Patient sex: F
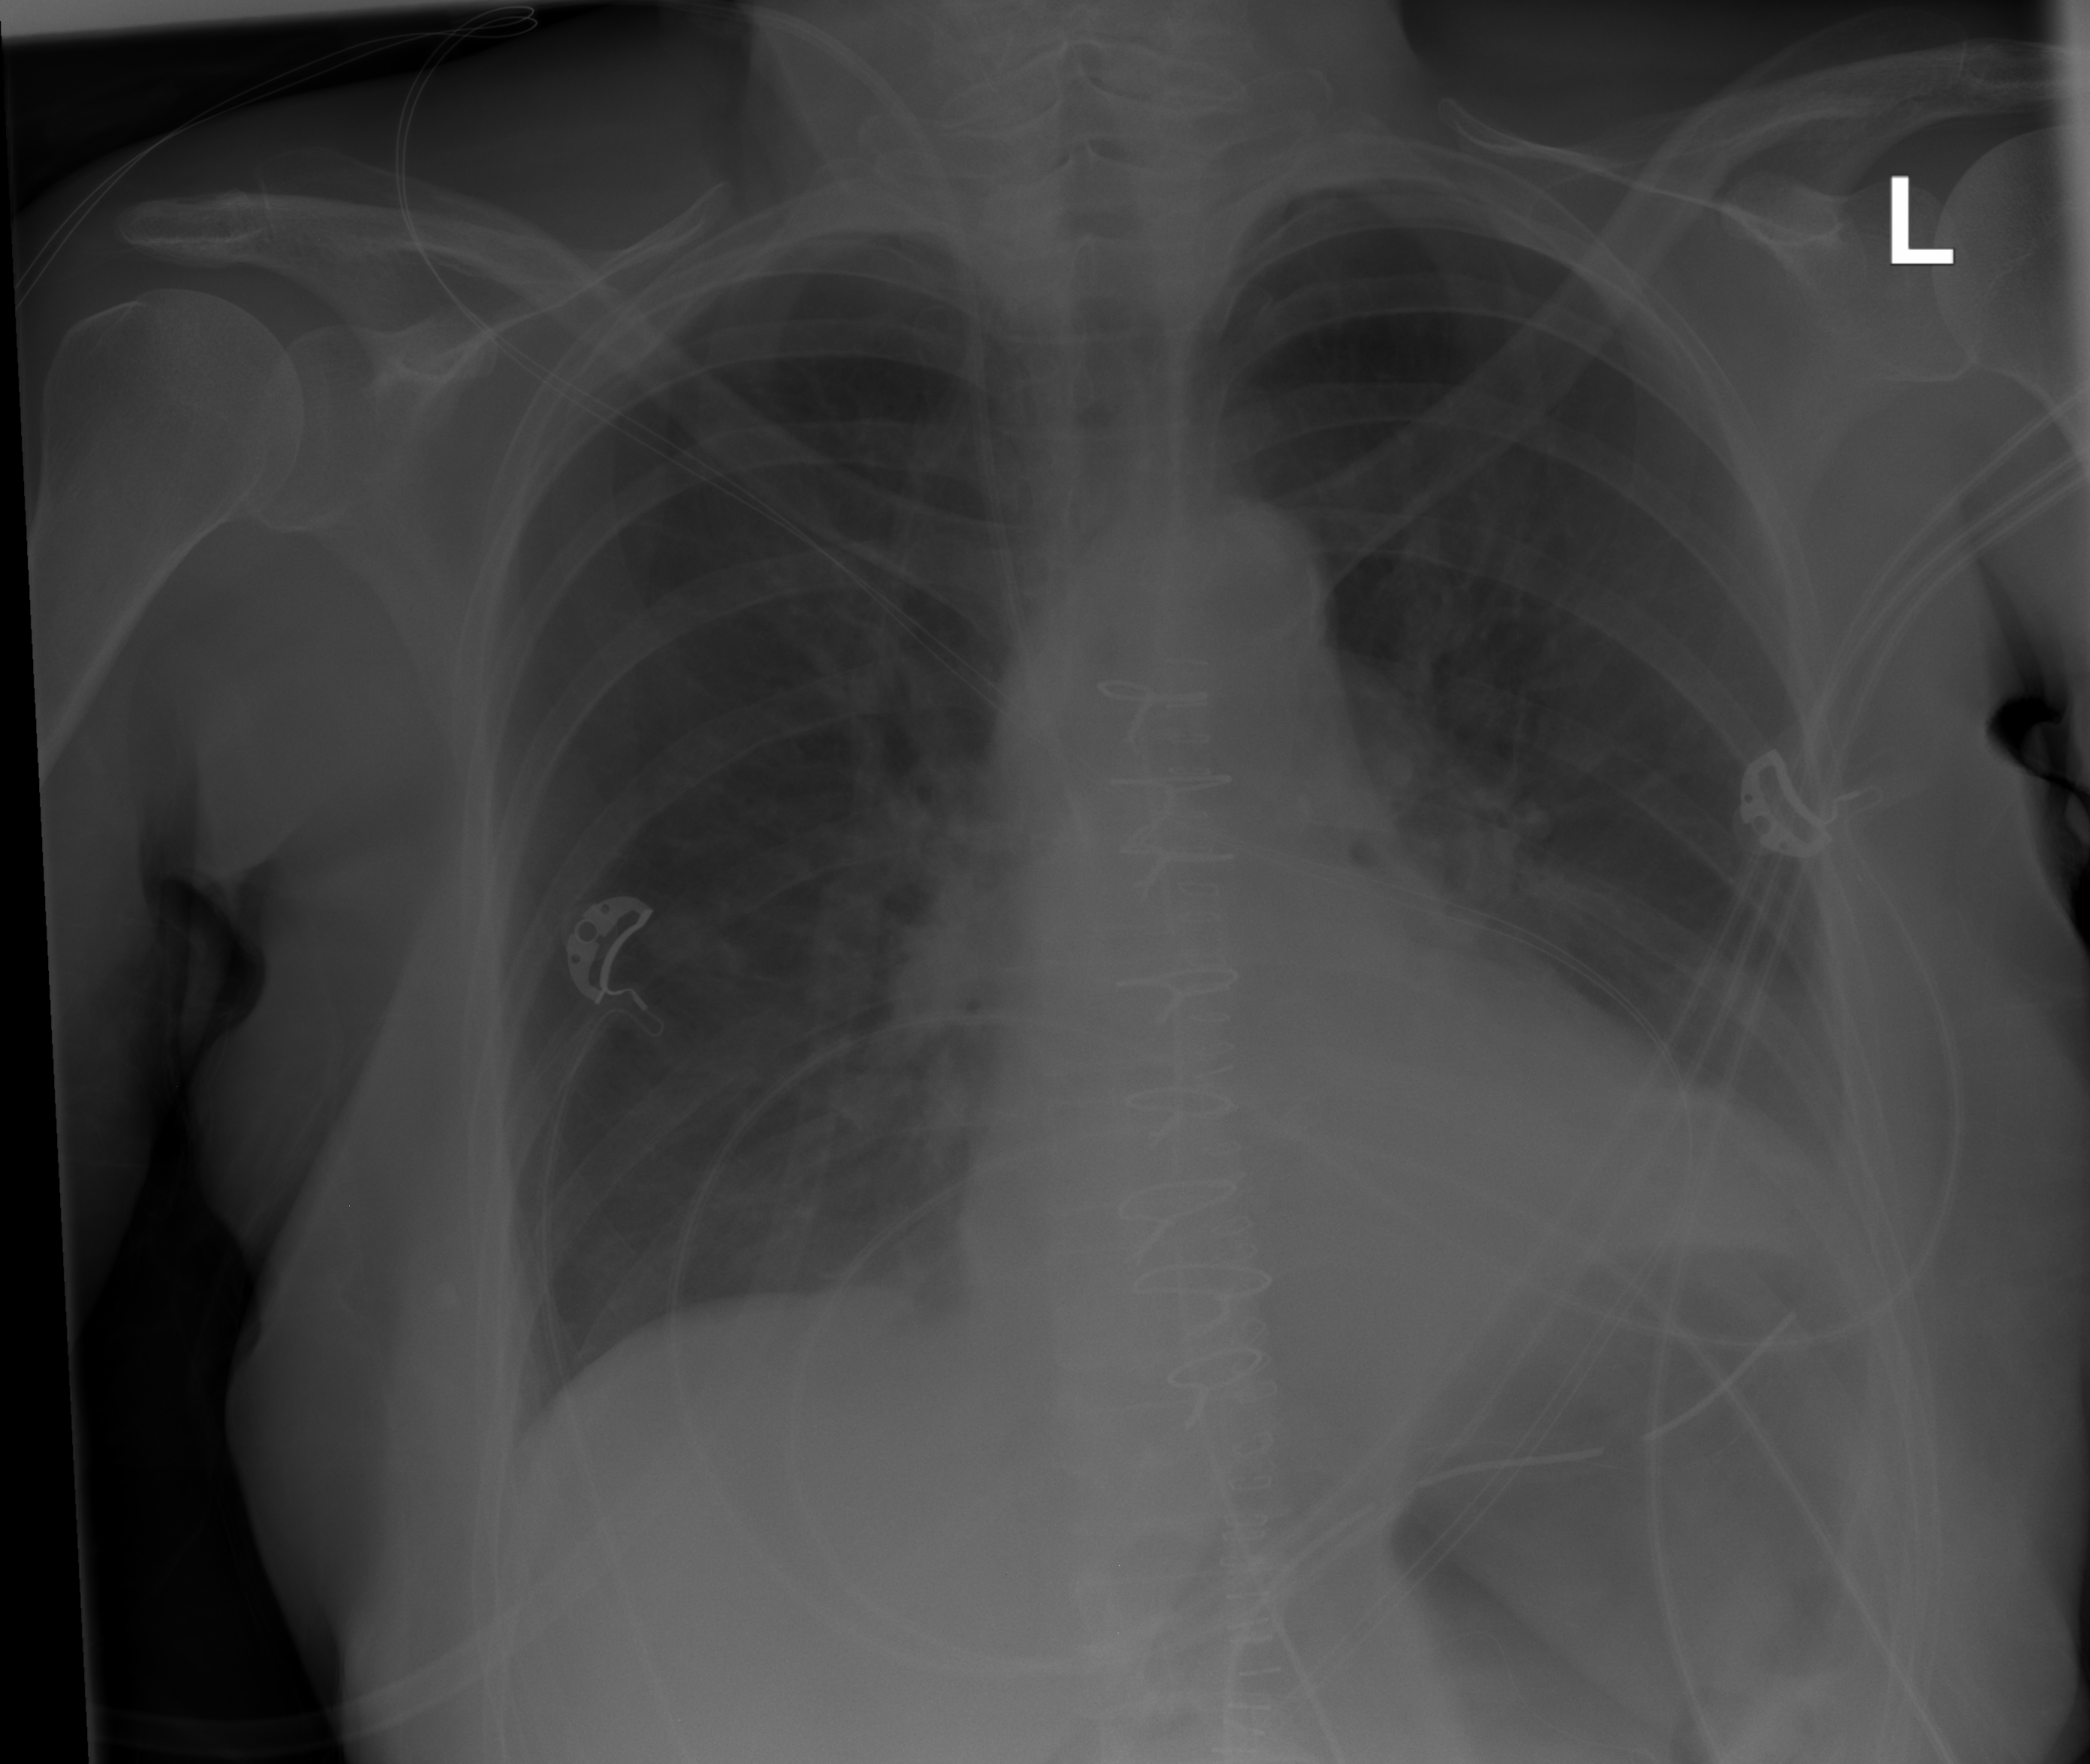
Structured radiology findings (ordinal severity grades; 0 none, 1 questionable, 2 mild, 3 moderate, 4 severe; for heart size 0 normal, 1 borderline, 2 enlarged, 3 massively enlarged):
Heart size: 0
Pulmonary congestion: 2
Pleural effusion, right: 0
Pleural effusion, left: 0
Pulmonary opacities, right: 0
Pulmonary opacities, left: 0
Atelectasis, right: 1
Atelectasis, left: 2